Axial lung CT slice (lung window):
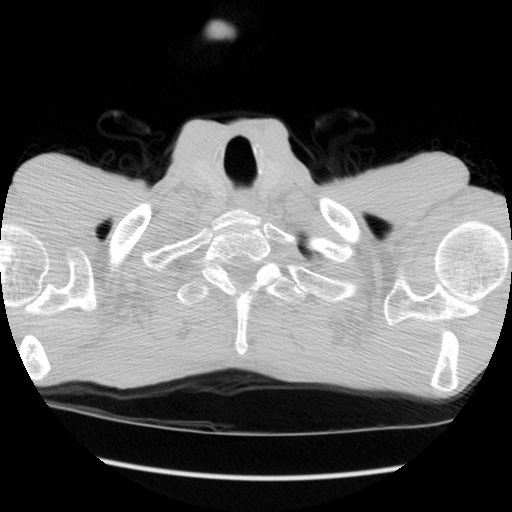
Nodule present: no